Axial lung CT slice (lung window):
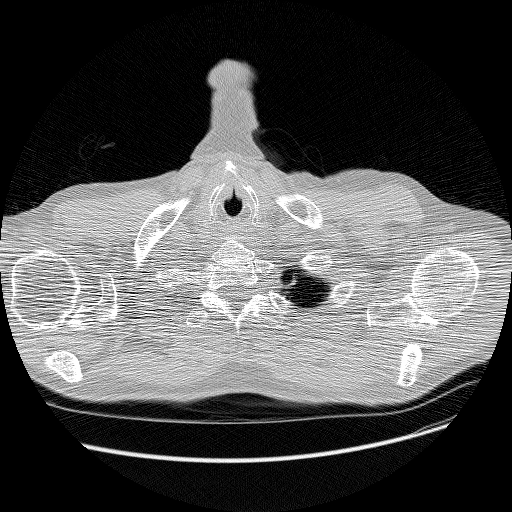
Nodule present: no